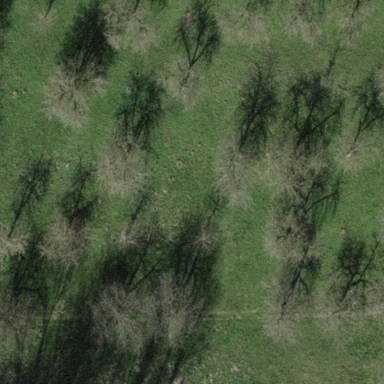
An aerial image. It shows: Orchard.